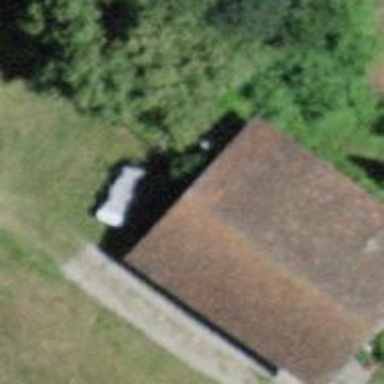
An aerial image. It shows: Cabin is depicted in the image.